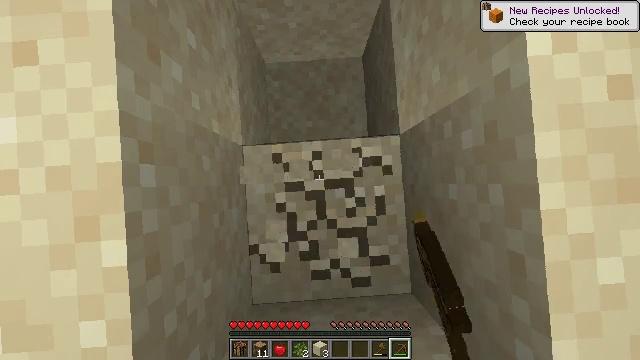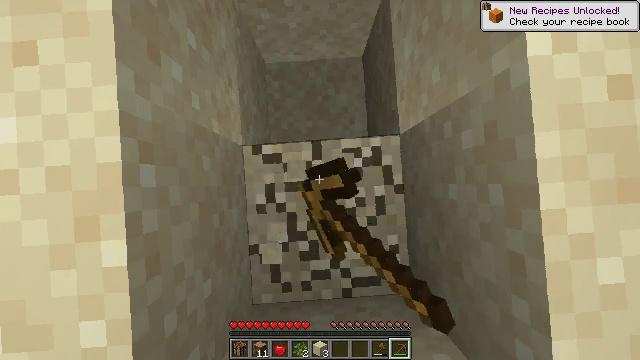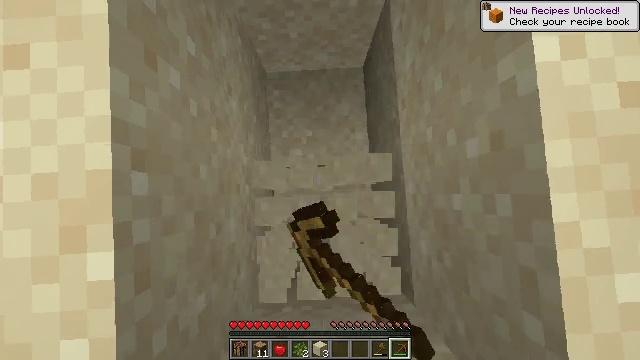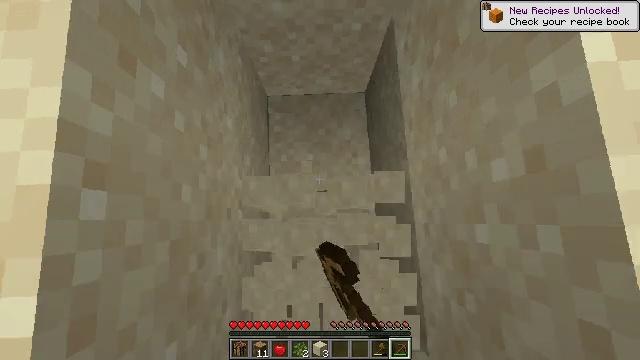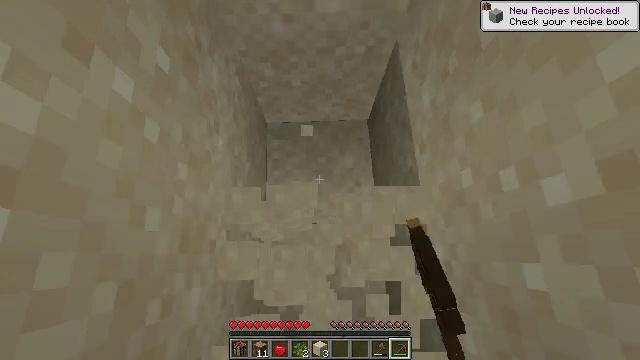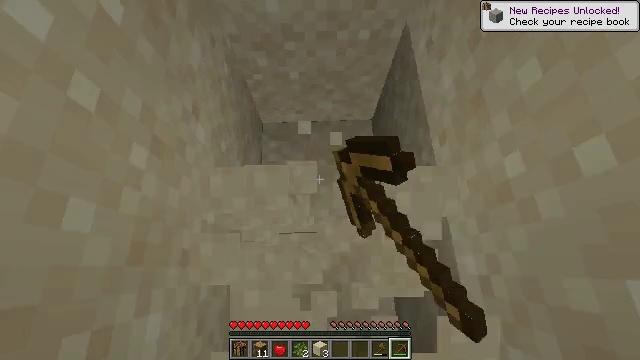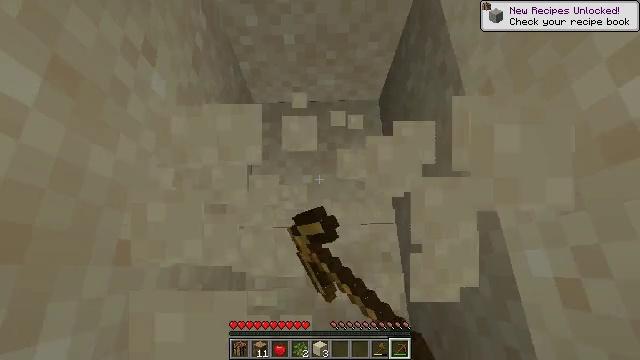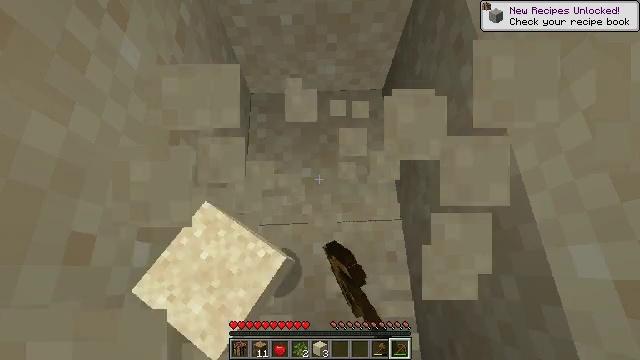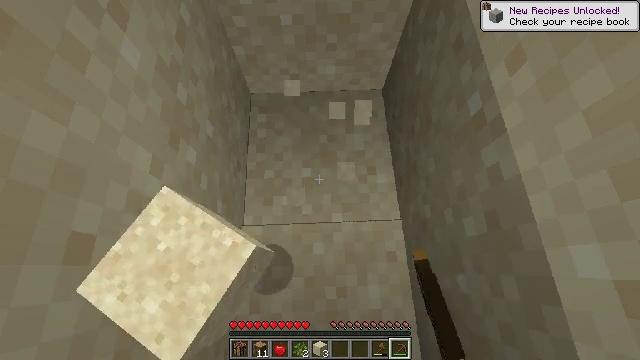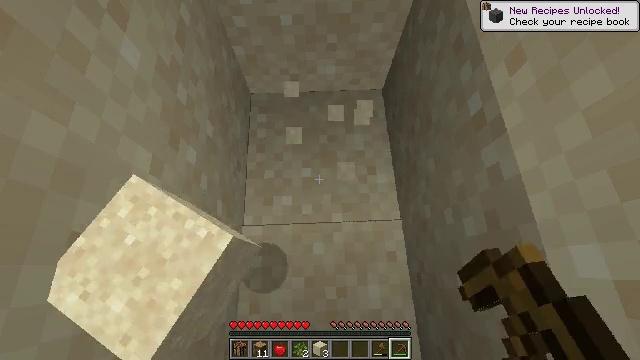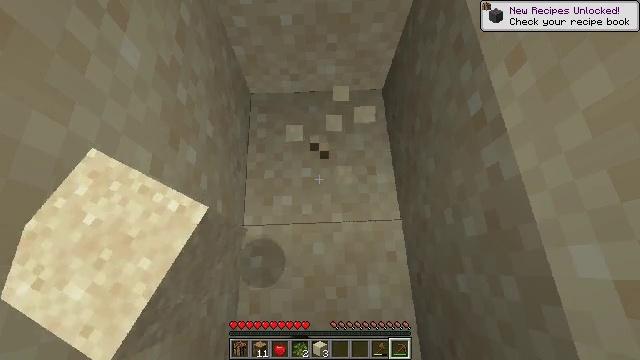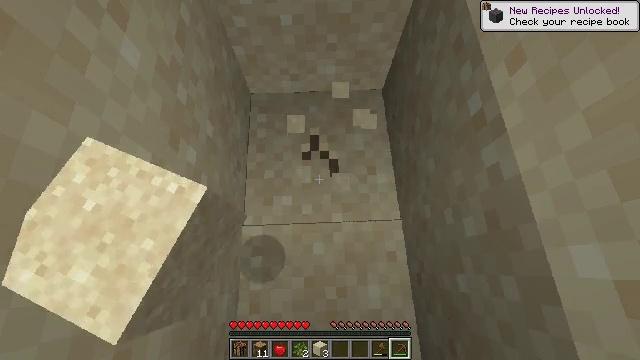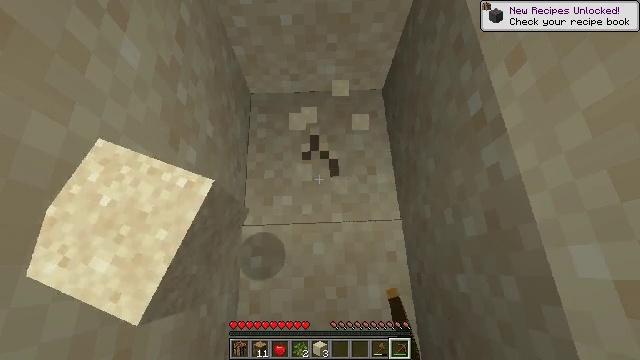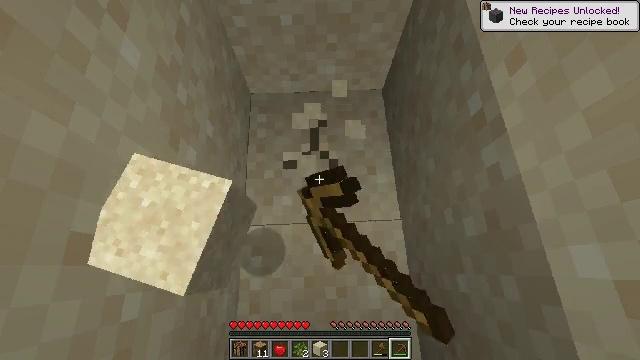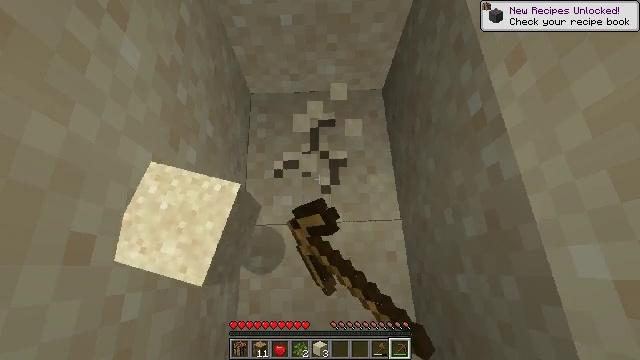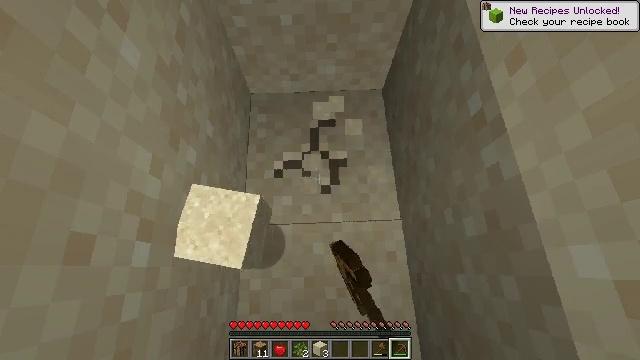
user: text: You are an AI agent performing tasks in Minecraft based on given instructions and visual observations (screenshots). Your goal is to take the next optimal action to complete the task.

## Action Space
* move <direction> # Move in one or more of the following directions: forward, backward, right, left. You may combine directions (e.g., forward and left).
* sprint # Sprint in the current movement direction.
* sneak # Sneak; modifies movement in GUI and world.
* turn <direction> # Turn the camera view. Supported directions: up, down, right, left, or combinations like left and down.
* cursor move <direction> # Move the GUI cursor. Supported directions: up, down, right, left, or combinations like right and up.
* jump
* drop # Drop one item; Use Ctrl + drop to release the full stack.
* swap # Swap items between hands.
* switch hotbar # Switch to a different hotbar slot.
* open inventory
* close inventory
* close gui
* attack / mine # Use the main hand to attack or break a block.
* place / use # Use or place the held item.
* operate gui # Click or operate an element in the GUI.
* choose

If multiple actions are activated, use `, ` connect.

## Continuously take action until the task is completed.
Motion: motion action
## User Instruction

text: Collect sand to make glass.
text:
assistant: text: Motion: attack / mine
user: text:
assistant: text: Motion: turn up, attack / mine
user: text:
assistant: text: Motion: turn up, attack / mine
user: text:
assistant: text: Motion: turn up, attack / mine
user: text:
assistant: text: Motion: turn up, attack / mine
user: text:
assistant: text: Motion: attack / mine
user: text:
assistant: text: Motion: attack / mine
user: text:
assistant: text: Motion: attack / mine
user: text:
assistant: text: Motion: attack / mine
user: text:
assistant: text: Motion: attack / mine
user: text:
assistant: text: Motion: attack / mine
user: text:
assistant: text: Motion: attack / mine
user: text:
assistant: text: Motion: attack / mine
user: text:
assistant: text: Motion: attack / mine
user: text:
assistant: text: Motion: attack / mine
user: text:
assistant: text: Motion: attack / mine
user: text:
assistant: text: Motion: attack / mine
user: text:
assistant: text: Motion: attack / mine
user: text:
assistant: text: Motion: attack / mine
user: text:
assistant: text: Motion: attack / mine
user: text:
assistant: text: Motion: attack / mine
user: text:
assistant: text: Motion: attack / mine
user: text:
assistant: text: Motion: attack / mine
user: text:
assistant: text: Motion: attack / mine
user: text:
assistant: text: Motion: attack / mine
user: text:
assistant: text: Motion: turn down, attack / mine
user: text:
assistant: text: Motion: turn down, attack / mine
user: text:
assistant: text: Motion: turn down, attack / mine
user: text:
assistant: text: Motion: attack / mine
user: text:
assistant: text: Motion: attack / mine